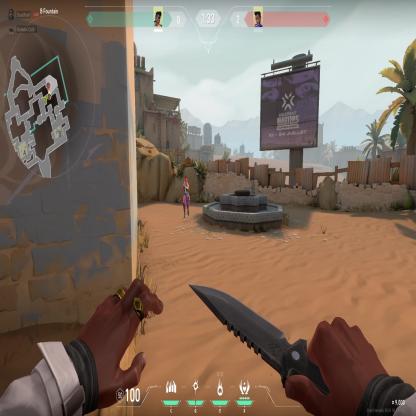
Label: enemy